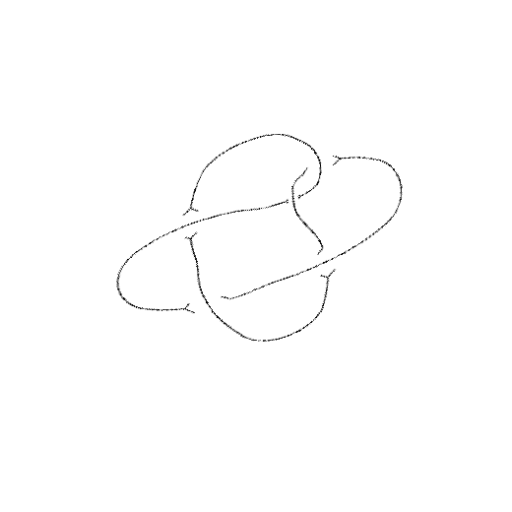
Crossing number: 5